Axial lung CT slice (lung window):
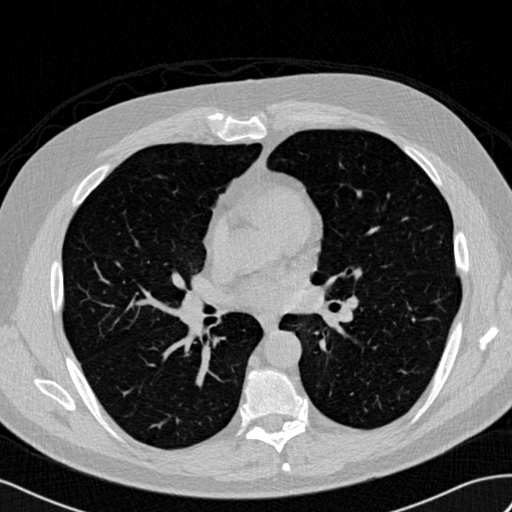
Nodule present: no